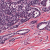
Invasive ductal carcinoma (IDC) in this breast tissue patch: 1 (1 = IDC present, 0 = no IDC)